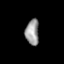
Tissue: prostate
Cell type: T cells
Senescence score: 0.357
Nuclear area (px): 339
Mean DAPI intensity: 153.274